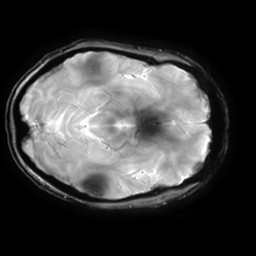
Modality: T2starw
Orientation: axial
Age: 49
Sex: female
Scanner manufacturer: ge
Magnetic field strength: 3 T
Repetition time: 0.65 s
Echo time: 0.02 s